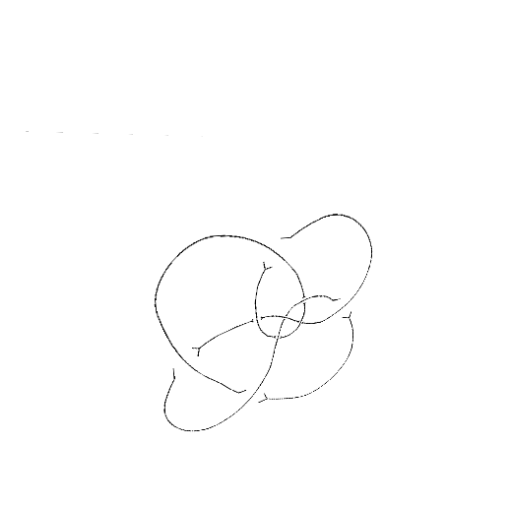
Crossing number: 9